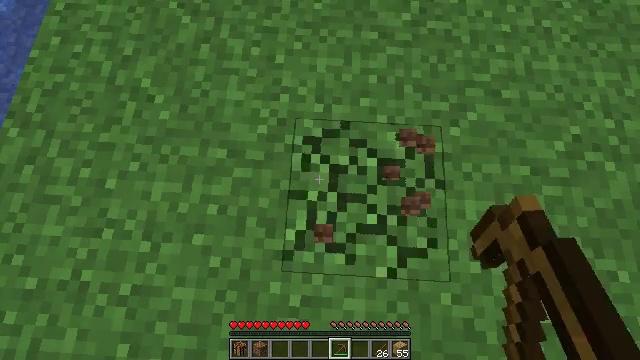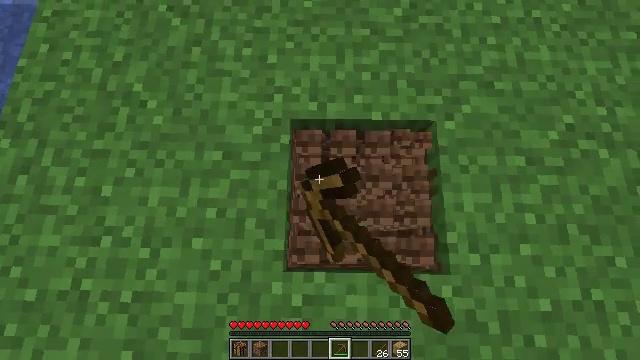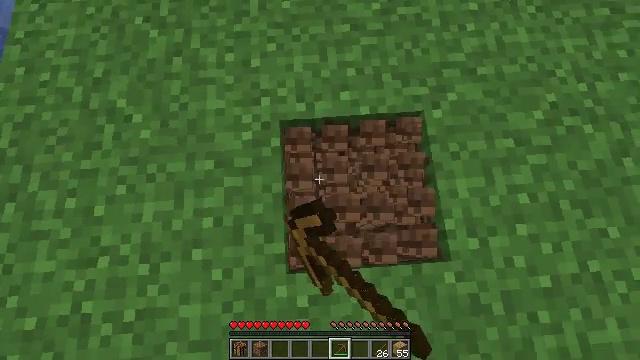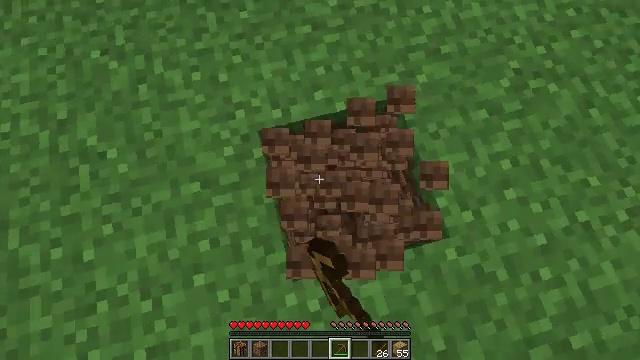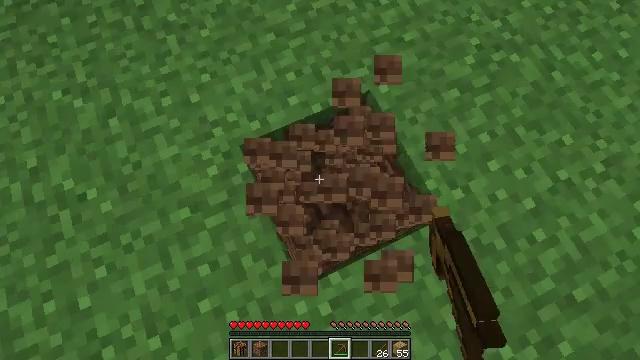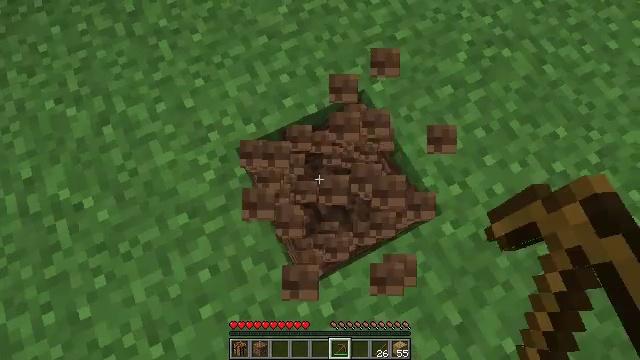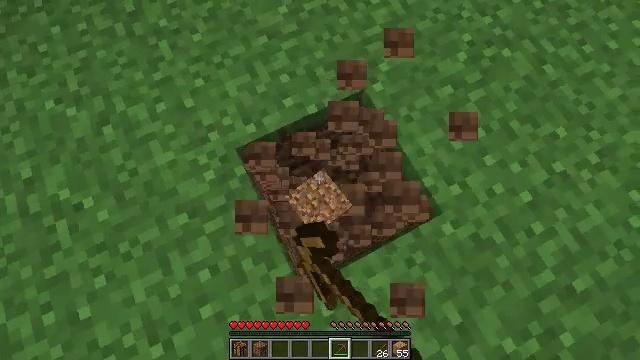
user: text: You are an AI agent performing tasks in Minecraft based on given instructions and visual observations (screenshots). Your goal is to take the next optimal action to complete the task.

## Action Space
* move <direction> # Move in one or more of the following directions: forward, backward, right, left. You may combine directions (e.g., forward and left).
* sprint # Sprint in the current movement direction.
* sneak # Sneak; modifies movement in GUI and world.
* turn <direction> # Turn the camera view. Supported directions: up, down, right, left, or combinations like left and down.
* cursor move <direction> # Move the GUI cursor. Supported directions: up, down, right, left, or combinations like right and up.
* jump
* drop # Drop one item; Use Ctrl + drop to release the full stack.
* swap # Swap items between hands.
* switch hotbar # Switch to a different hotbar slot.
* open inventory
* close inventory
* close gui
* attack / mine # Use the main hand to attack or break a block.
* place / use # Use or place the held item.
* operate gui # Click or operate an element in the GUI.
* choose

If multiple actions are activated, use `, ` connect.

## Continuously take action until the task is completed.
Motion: motion action
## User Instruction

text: Harvest grass block to clear the area.
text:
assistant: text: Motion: turn right, attack / mine
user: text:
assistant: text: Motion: turn right, attack / mine
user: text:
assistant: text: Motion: turn right, attack / mine
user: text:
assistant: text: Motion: turn right, attack / mine
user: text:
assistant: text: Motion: turn right, attack / mine
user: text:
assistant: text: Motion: attack / mine
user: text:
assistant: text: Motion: attack / mine